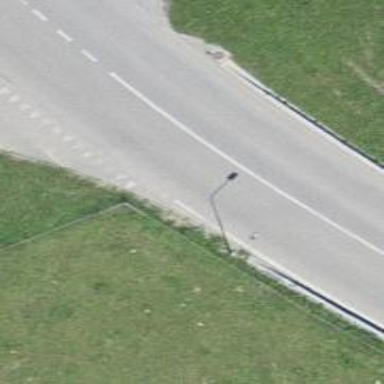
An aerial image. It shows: Secondary road with asphalt surface.